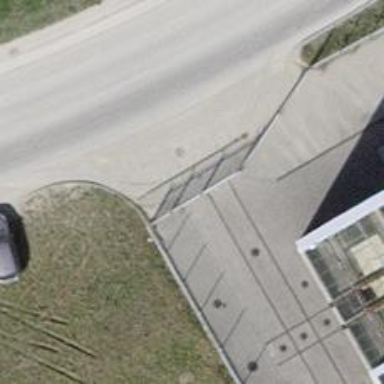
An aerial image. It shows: Gate.